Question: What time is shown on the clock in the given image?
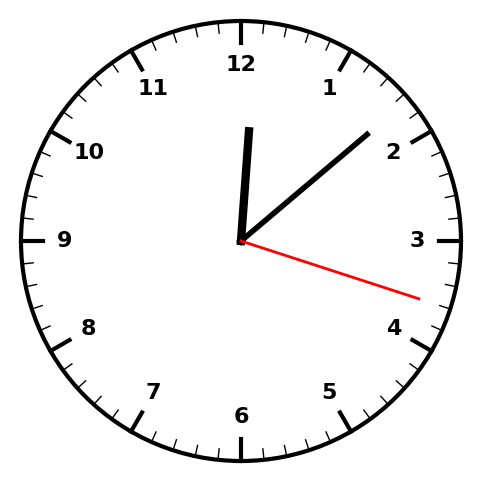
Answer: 12:08:18